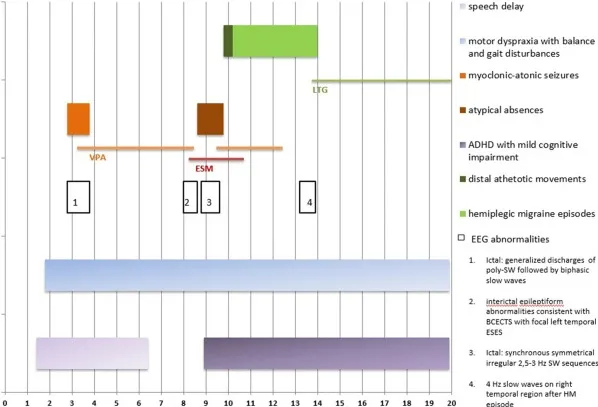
Clinical history is summarized in this figure. PMD, paroxysmal movement disorders; EEG, electroencephalography; BCECTS, Benign Childhood Epilepsy with Centro-Temporal Spikes; ESES, Electrical Status-Epilepticus during slow-waves Sleep; SW, spike-and-wave; poly-SW, polyspike-and-wave; HM, hemiplegic migraine; ADHFD, Attention Deficit and Hyperactivity Disorder; VPA, Sodium Valproate; ESM, Ethosuximide; LTG, Lamotrigine.
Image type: electrography (eeg)